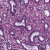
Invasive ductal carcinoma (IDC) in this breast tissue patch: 1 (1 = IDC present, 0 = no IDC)